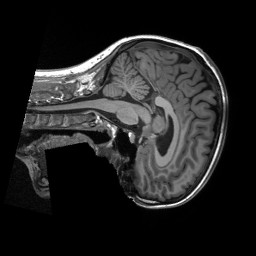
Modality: T1w
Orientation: sagittal
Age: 29
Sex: female
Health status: healthy
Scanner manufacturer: siemens
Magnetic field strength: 3 T
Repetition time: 2.3 s
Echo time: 0.00229 s